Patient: sex F, age 56
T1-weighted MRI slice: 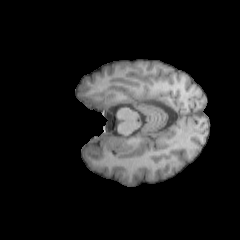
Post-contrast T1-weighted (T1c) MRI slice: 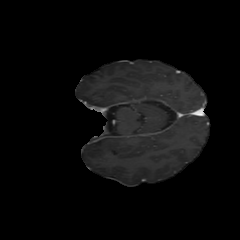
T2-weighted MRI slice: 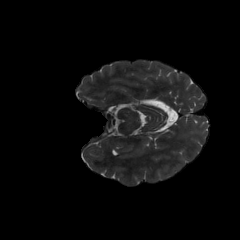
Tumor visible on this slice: no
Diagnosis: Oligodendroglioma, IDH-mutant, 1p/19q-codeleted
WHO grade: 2